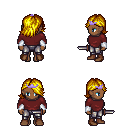
a pixel art fantasy rpg character, female body template, human, dark skin, maroon long-sleeve shirt, metal pants, blonde swoop hairstyle, purple tiara, white cloth bracers, brown shoes, dagger, four views (front, back, left, right), 2x2 character sprite sheet, small pixel art, hard edges, no anti-aliasing